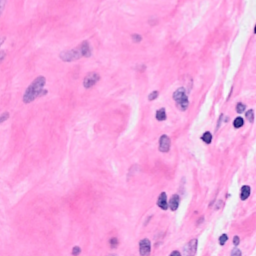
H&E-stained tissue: Breast